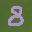
Label: 8